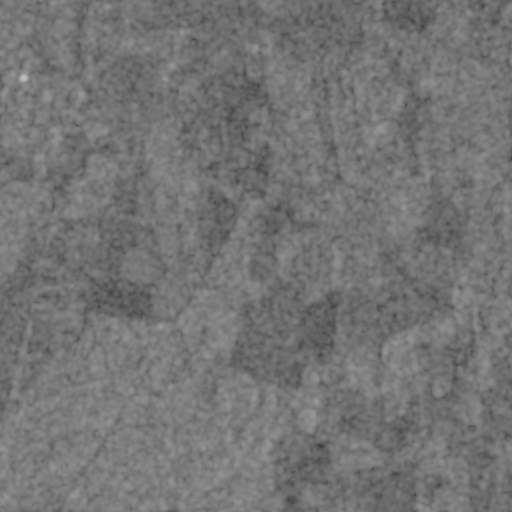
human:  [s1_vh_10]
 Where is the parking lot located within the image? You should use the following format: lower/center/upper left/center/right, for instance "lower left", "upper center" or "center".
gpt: The parking lot is located in the upper right of the image.
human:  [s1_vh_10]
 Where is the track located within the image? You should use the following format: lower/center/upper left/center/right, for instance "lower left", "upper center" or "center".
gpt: There is no track in the image.

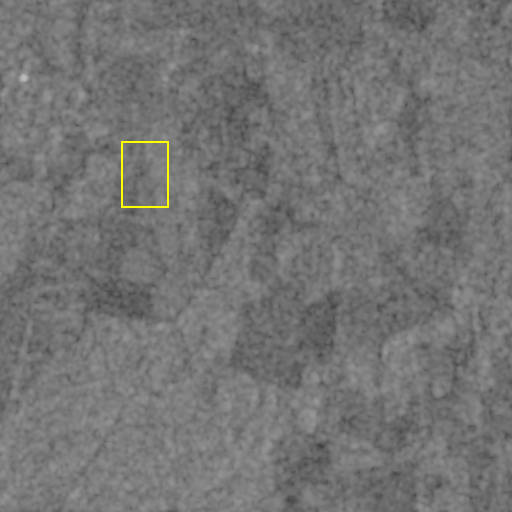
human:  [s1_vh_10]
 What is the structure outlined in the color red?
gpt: There is no red outline.
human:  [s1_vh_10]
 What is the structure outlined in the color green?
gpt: There is no structure outlined in green.